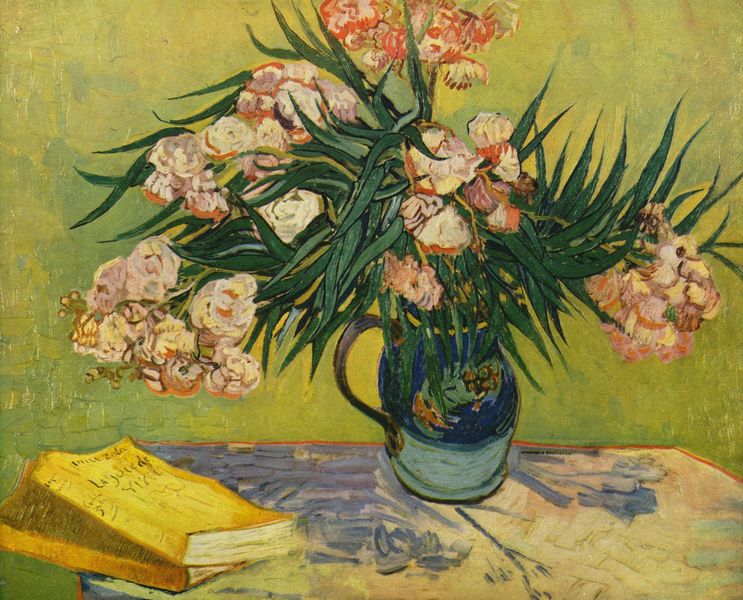
Titel: Stilleben mit Oleander
Künstler: Vincent van Gogh
Standort: New York (New York)
Institution: The Metropolitan Museum of Art
Schlagwörter: blau, blätter, gemälde, schatten, wasser, weiß, gelb, grün, impressionismus, blume, blumen, bunt, frankreich, hintergrund, licht, raum, schwarz, tisch, zimmer, blüten, gras, rose, rosen, rot, expressionismus, malerei, muster, tischdecke, gräser, natur, pastos, sonne, saum, pflanze, pflanzen, kontrast, rosa, henkel, kanne, krug, stilleben, stillleben, vase, hellblau, farbig, schrift, bücher, blumenvase, schlagschatten, abstrakt, farbe, lila, violett, van gogh, duktus, dunkelblau, spitz, lesen, strauss, farn, ölfarbe, neue sachlichkeit, striche, blumenstrauss, kante, pink, stiel, stiele, gefäß, memento mori, vergänglichkeit, buch, titel, norwegen, tischplatte, vincent van gogh, heft, seiten, romantisch, schatte, pinselstriche, nelken, tonkrug, hefte, vincent, lektüre, oleander, buc, orleander, spit, blauer schatten, gogh, grnün, +buch, dcke